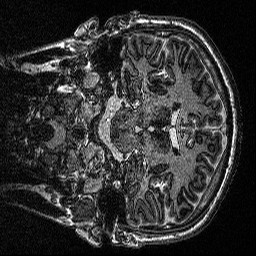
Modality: MP2RAGE
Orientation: coronal
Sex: male
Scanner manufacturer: siemens
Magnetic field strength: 3 T
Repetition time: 5 s
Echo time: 0.00292 s